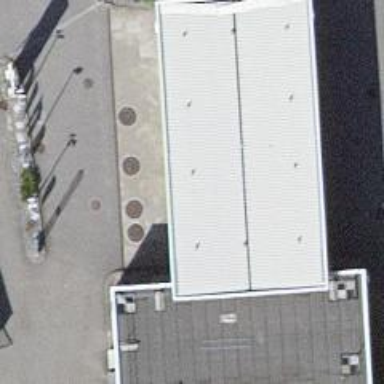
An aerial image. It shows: Fuel station.